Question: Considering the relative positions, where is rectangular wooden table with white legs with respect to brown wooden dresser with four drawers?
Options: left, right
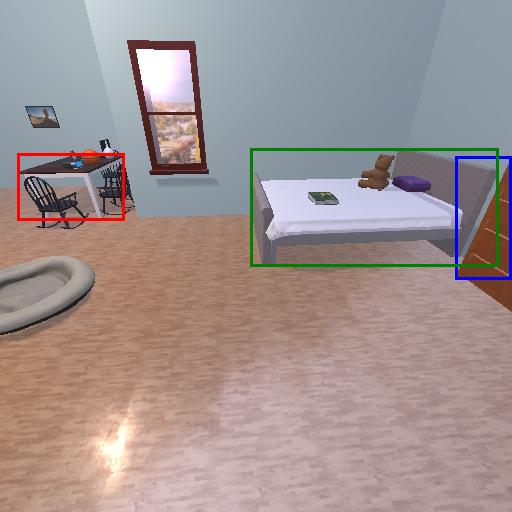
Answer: left